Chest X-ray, PA view. Patient: 54 years old, sex F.
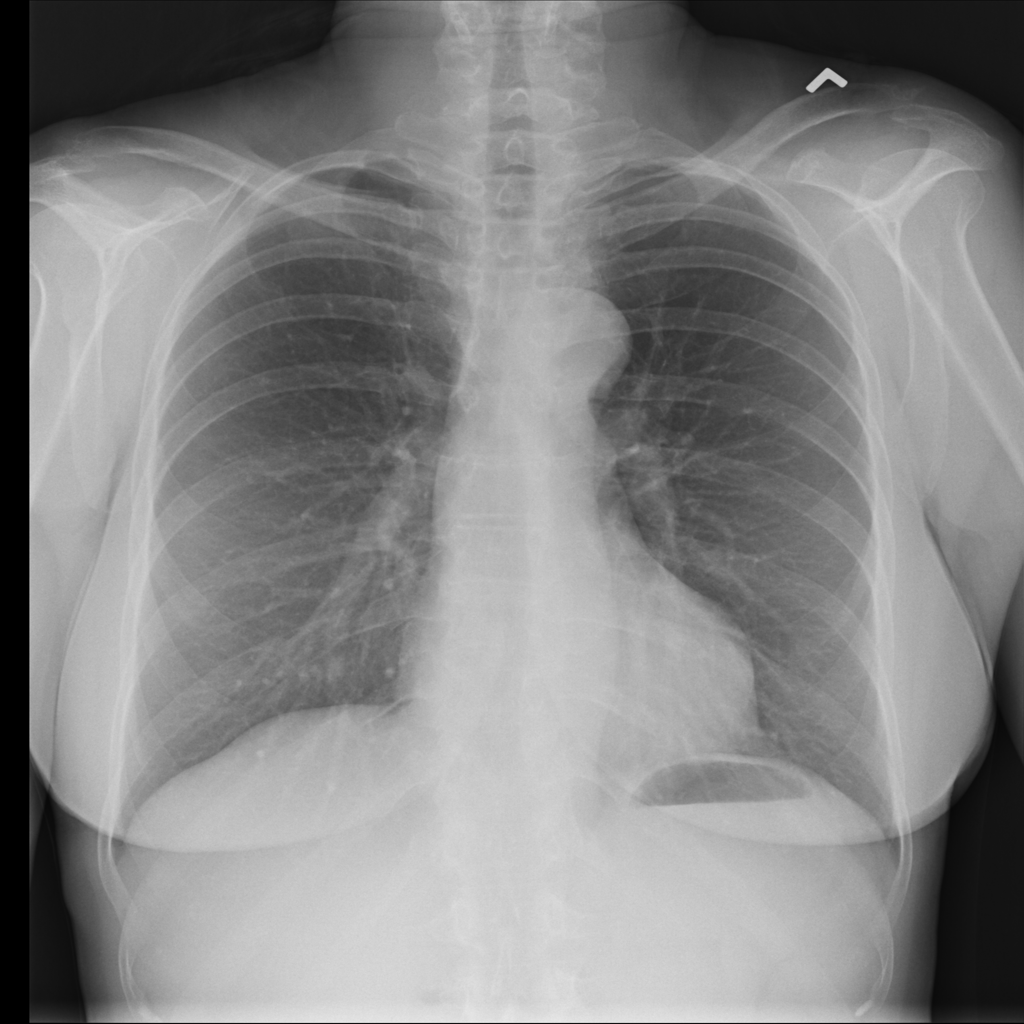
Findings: No Finding